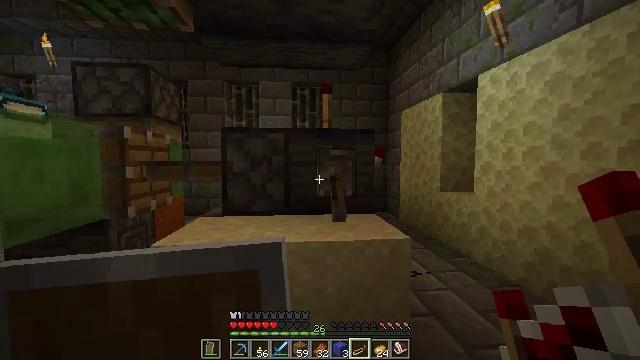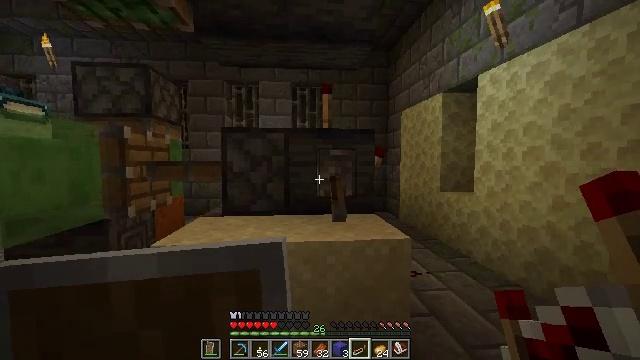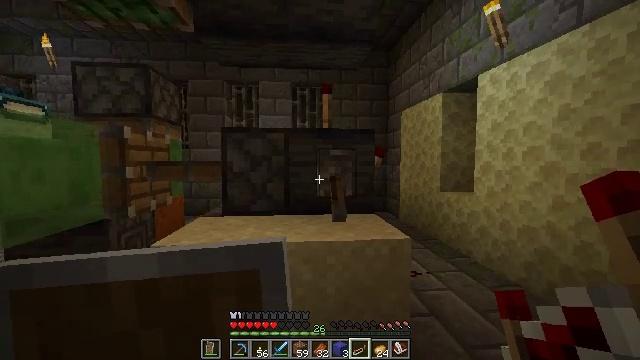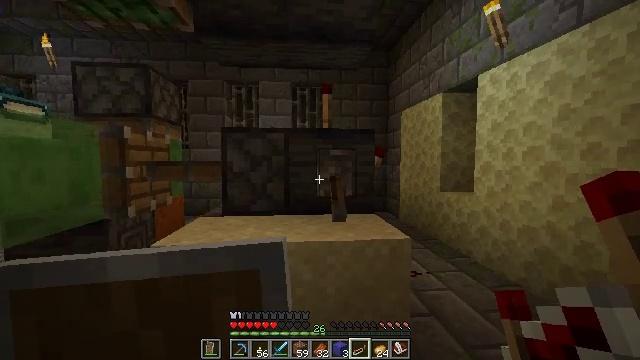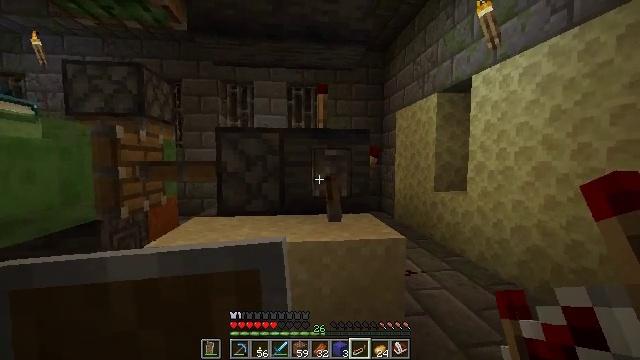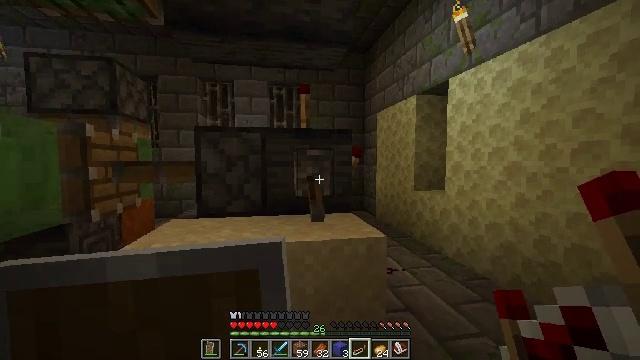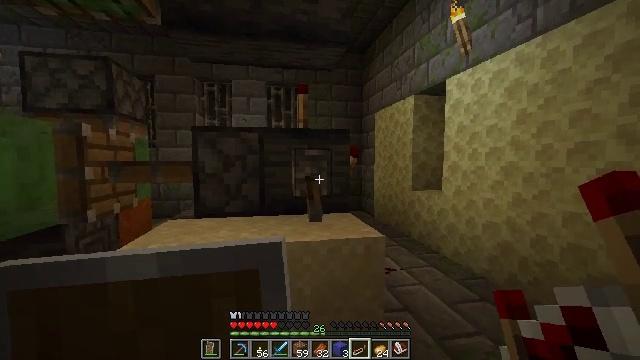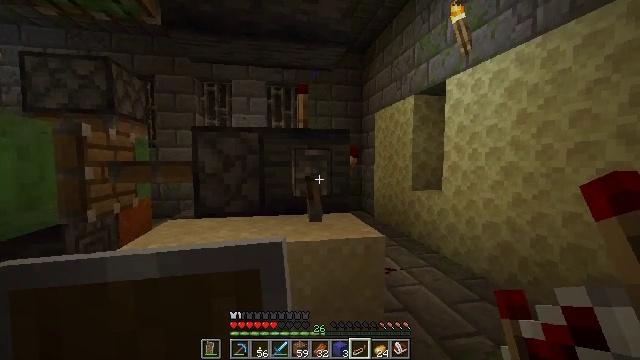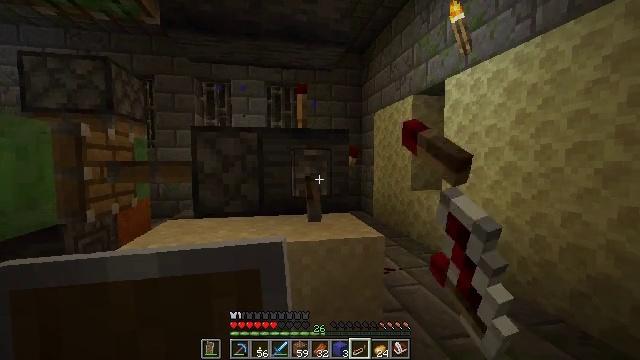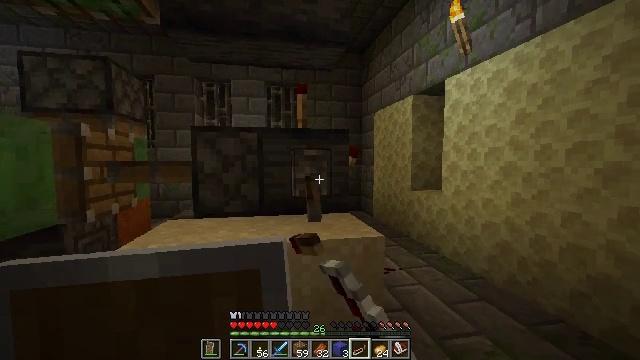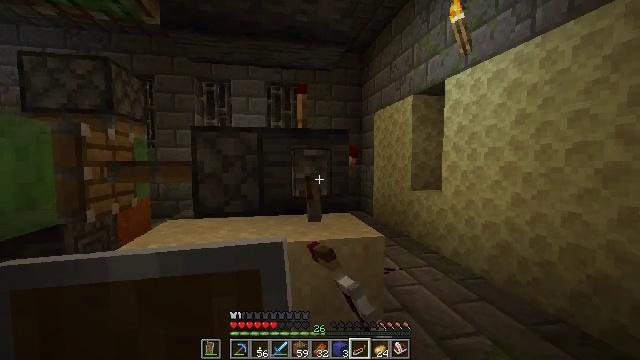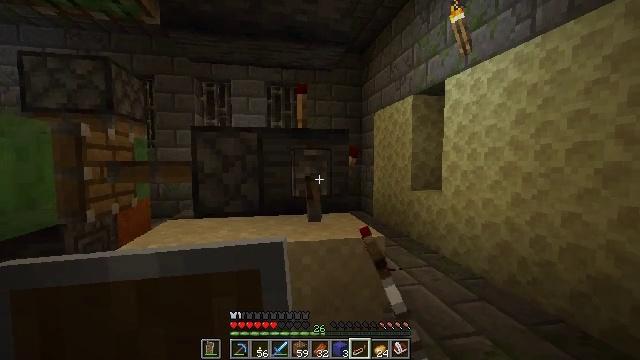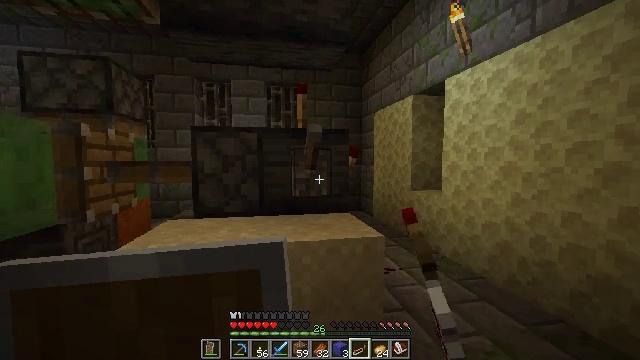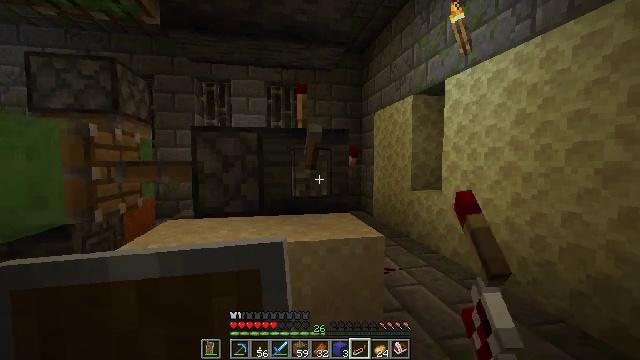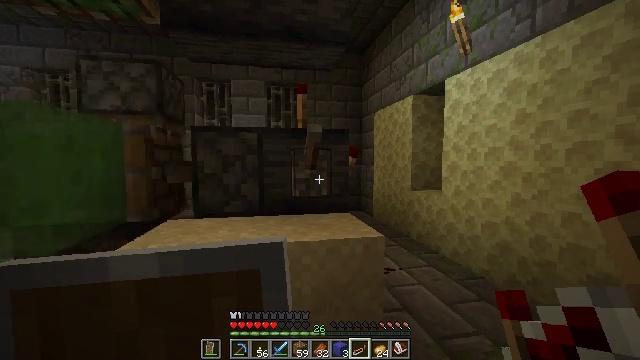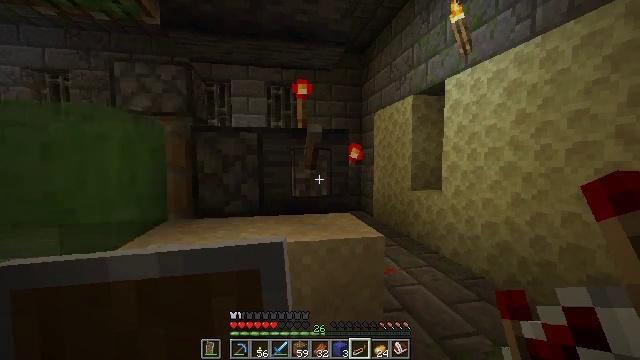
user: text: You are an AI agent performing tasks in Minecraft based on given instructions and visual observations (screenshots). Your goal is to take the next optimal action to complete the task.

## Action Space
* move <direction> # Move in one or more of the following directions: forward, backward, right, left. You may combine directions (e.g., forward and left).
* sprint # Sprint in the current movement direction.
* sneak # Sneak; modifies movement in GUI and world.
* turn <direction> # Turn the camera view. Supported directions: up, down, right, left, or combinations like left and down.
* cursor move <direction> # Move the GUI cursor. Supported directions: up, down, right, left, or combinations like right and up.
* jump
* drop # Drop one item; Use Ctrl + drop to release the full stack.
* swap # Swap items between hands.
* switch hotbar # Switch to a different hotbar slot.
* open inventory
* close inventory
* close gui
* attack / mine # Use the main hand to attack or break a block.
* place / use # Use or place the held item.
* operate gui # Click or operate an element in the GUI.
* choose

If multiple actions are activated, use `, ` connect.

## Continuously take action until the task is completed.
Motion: motion action
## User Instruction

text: Attack the sticky piston to retrieve it.
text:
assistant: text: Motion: no_op
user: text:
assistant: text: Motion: no_op
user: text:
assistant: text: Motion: no_op
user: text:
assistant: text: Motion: turn right
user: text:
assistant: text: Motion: turn right
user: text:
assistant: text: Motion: no_op
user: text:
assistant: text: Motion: use / place
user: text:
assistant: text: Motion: use / place
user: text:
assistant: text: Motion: use / place
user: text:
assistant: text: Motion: no_op
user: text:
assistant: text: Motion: no_op
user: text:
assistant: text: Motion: no_op
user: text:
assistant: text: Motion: no_op
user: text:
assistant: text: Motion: no_op
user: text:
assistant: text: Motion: no_op
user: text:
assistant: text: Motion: no_op
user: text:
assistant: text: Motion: no_op
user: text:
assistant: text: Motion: no_op
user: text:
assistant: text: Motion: no_op
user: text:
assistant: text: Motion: no_op
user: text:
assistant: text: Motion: no_op
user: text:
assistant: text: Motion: no_op
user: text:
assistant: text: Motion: no_op
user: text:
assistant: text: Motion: no_op
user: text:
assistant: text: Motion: no_op
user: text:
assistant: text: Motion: no_op
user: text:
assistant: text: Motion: use / place
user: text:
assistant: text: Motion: use / place
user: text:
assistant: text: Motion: no_op
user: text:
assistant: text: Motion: no_op